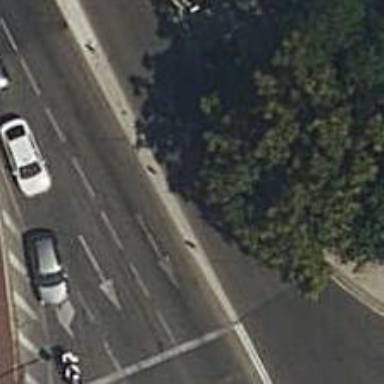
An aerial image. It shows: Primary link road with asphalt surface.